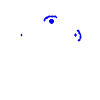
Particle: electron